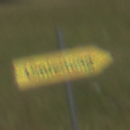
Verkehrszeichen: UmleitungswegweiserRechtsweisend
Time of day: Midday
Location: Outdoor (Nature)
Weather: Clear
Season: NotSpecified
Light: Natural